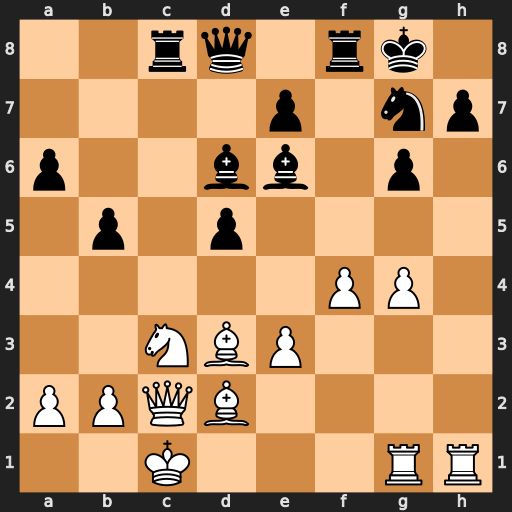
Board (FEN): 2rq1rk1/4p1np/p2bb1p1/1p1p4/5PP1/2NBP3/PPQB4/2K3RR
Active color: w
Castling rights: -
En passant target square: -
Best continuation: Rxh7 Kxh7 Bxg6+ Kg8 Bh7+ Kh8 Rh1 Rf6 g5